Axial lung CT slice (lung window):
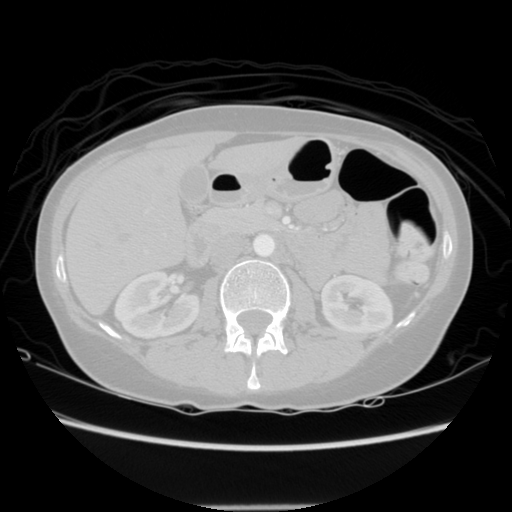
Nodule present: no